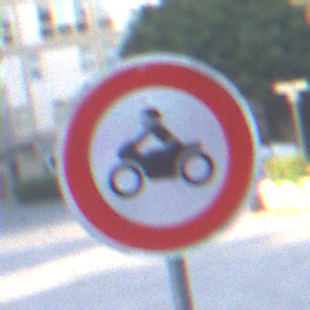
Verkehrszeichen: VerbotKraftraeder
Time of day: SunriseSunset
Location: Outdoor (Urban)
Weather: PartlyCloudy
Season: NotSpecified
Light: Natural